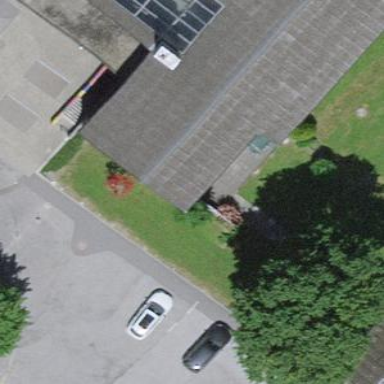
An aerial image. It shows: School building.